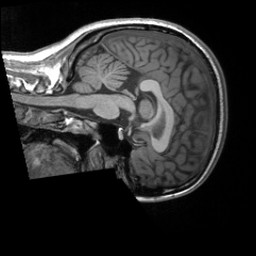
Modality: T1w
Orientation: sagittal
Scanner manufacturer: siemens
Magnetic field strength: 3 T
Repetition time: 2 s
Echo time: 0.0023 s